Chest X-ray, AP view. Patient: 35 years old, sex F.
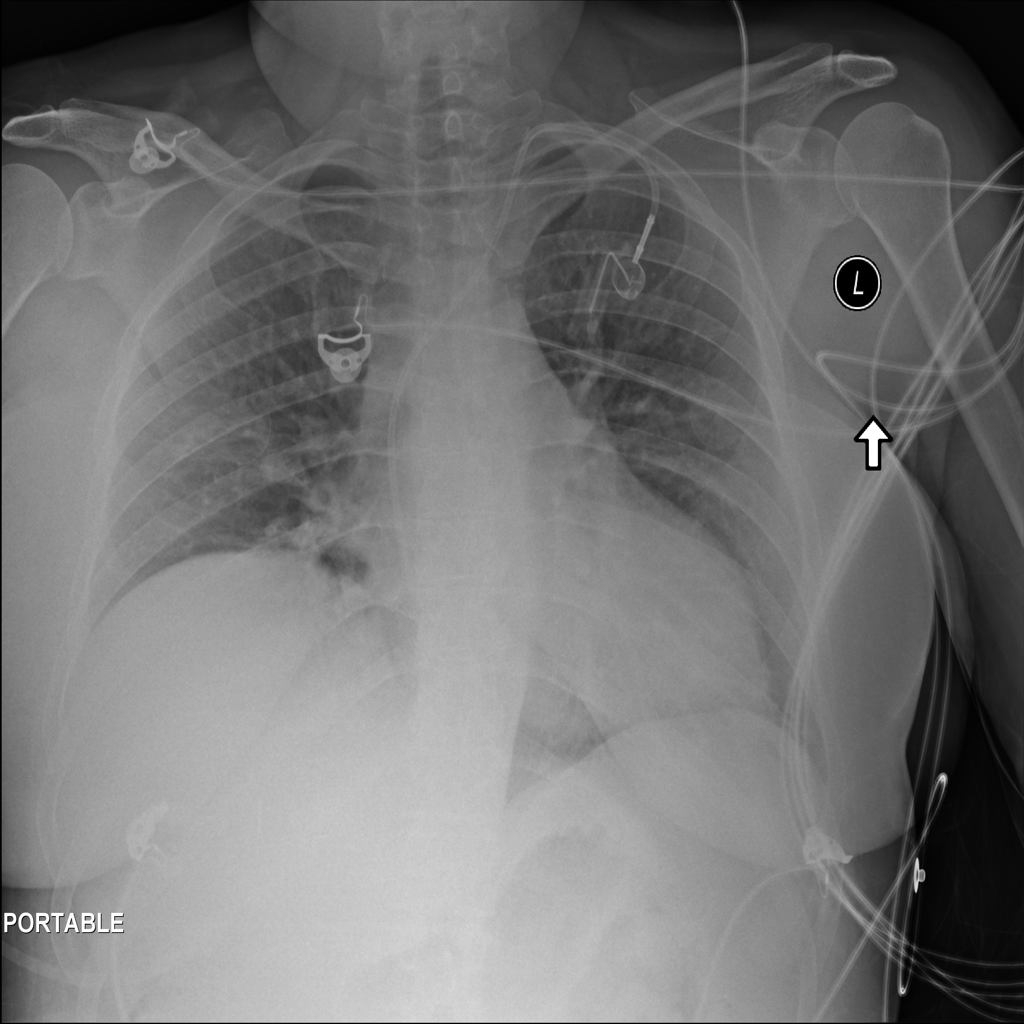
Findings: No Finding